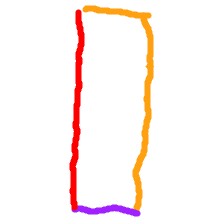
Shape: rectangle